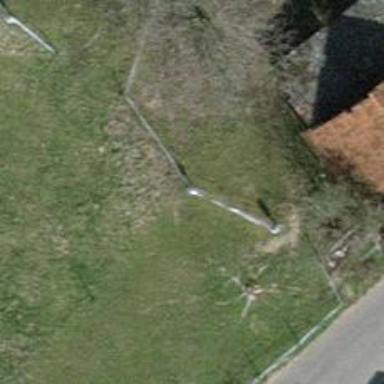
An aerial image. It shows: Fence is in the image.